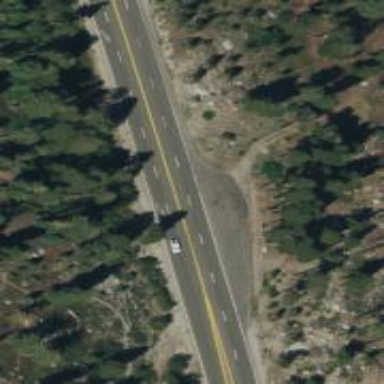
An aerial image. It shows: Asphalt trunk highway.